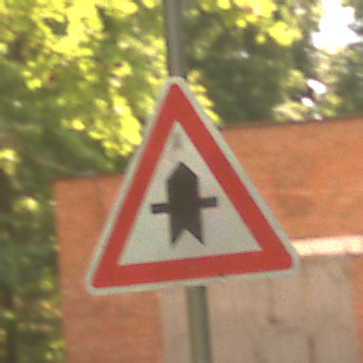
Verkehrszeichen: Vorfahrt
Umgebung: Outdoor, Nature
Tageszeit: Midday
Wetter: PartlyCloudy
Licht: Natural
Jahreszeit: NotSpecified
Kontrast: LowContrast